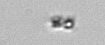
Label: detritus